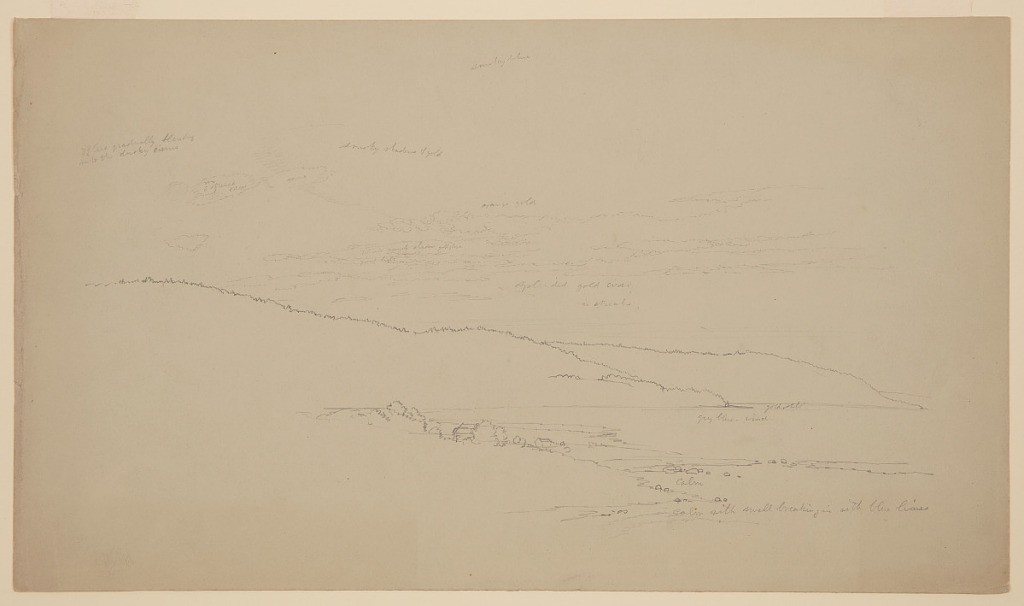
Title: Sunset, Bar Harbor, Maine
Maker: Frederic Edwin Church, American, 1826–1900
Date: September 1856
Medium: Graphite on light green wove paper
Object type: Drawing
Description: Landscape sketch showing a view of the sunset over the coastline of Maine, just north of Bar Harbor on Mt. Desert Island. In the foreground, a rocky shoreline extends obliquely into the middle distance and features a pair of houses, visible at lower center. The small spit of land that extends out of frame at lower right is likely the beginning of the Bar Island land bridge. Across a calm cove in the middle distance, two overlapping points of hilly and heavily wooded land form a rolling horizon made rough by treetops. Above, layered bands of puffy and wispy clouds are brightly and diversely illuminated by the light of the setting sun.